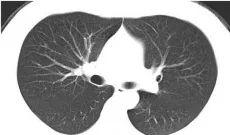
Computed tomography (CT) scan of the chest. (F) On day + 540, the chest CT revealed that the original right upper lobe nodule disappeared completely.
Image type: radiology (ct)